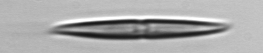
Label: pennate